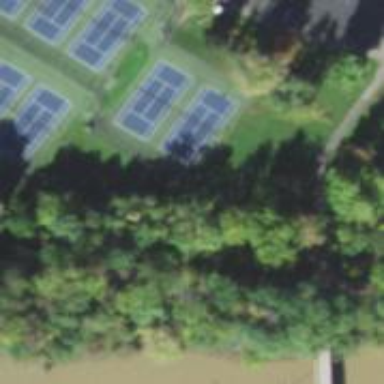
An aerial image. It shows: Tennis court on pitch.